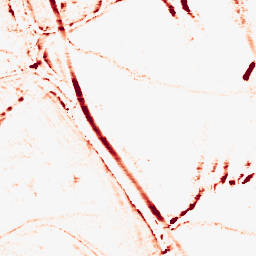
Category: morphological
Decomposition family: morphological_rect
Decomposition parameters: operation: opening
width: 10
height: 5
Upsampling method: cubic_mitchell
Upsampling parameters: scale: 8
Upsampling scale: 8